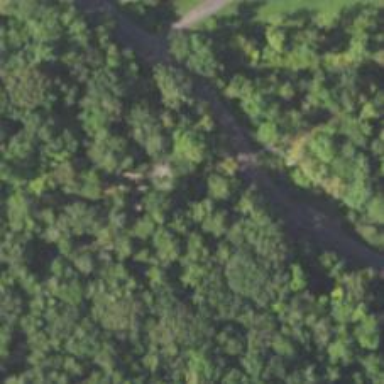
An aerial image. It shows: Culvert tunnel.